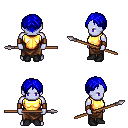
a pixel art fantasy rpg character, male body template, dark elf, purple skin, gold chest armor, robe skirt, blue parted hairstyle, leather bracers, black shoes, spear, four views (front, back, left, right), 2x2 character sprite sheet, small pixel art, hard edges, no anti-aliasing